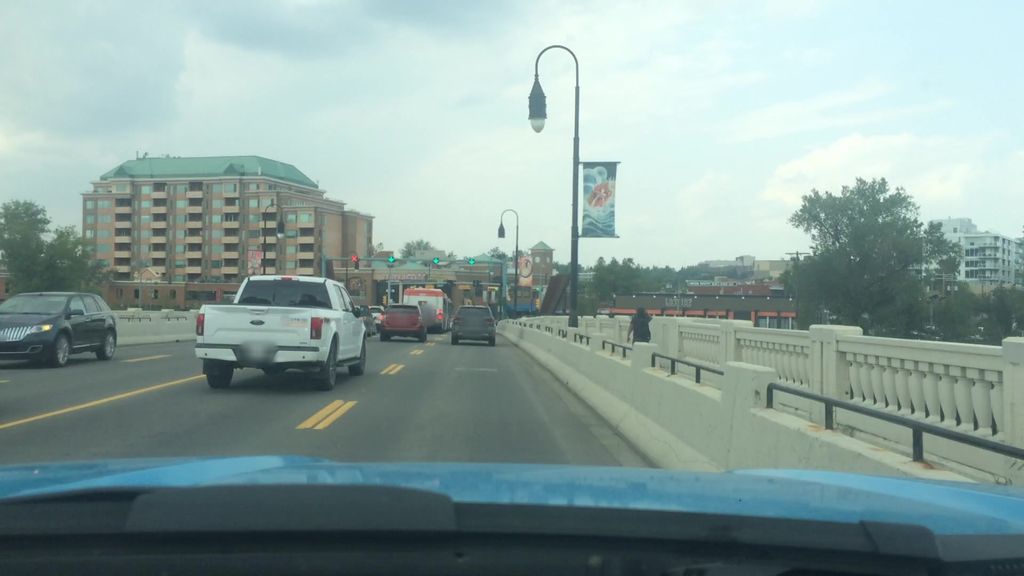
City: calgary